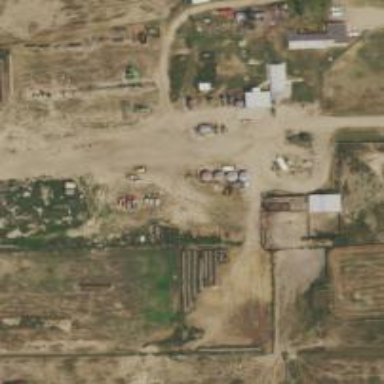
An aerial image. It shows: Farmyard area.